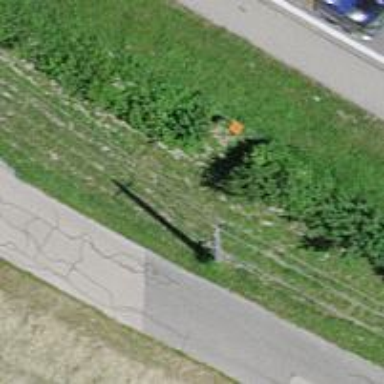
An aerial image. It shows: Pole with roofed pipeline marker.